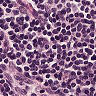
Metastatic tissue present: no